Question: I have an array 'A' with shape '(3,3)'. Is there a way to represent the array elements on a square of size 3x3? In general, I would like to represent 'nxn' arrays on a square of size 'nxn'? The expected output is attached.
'''
import numpy as np
A=np.array([[10,20,30],[40,50,60],[70,80,90]])
'''
The expected output is:

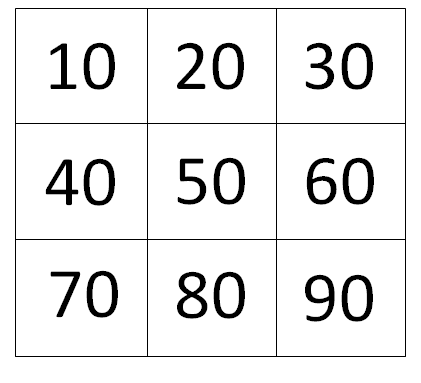
Answer: You could use <URL> that has a nice API:
'''
import numpy as np
import seaborn as sns
from matplotlib.colors import ListedColormap
A = np.array([[10, 20, 30], [40, 50, 60], [70, 80, 90]])
ax = sns.heatmap(A,
annot=True, square=True, cbar=False,
xticklabels=False, yticklabels=False,
cmap=ListedColormap(['white']),
linecolor='k', lw=2,
annot_kws={'size': 30}
)
ax.figure.savefig('img.png')
'''
output:
<URL>